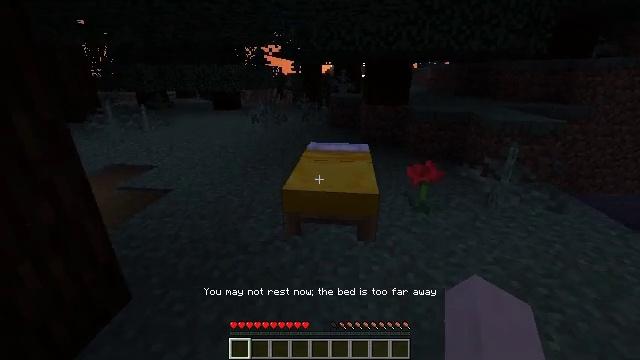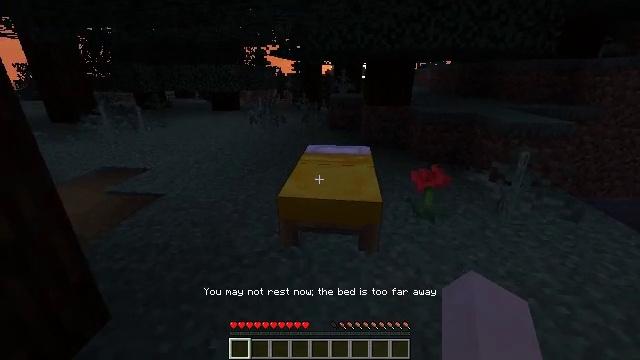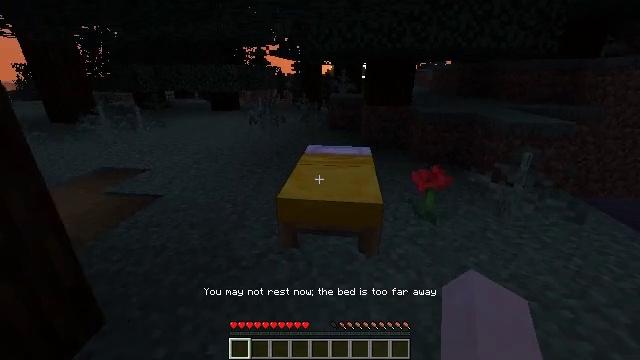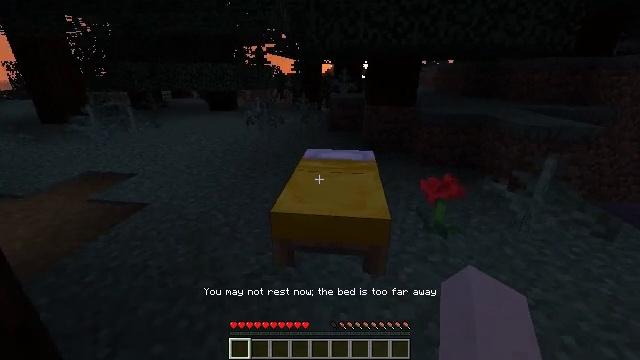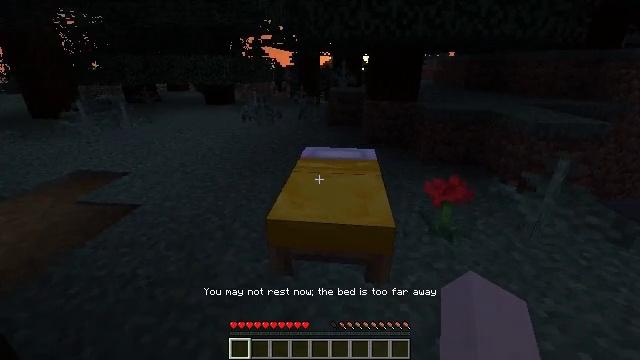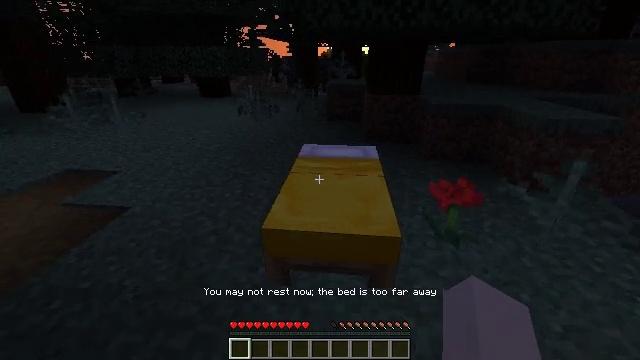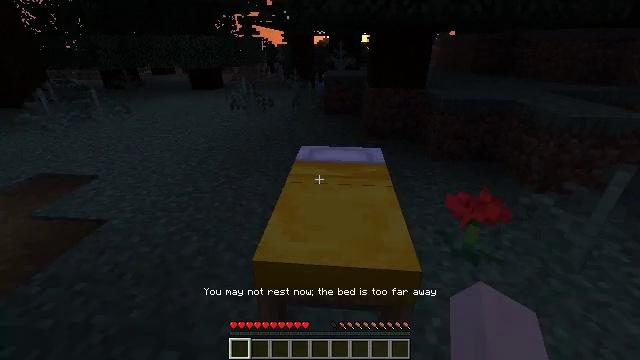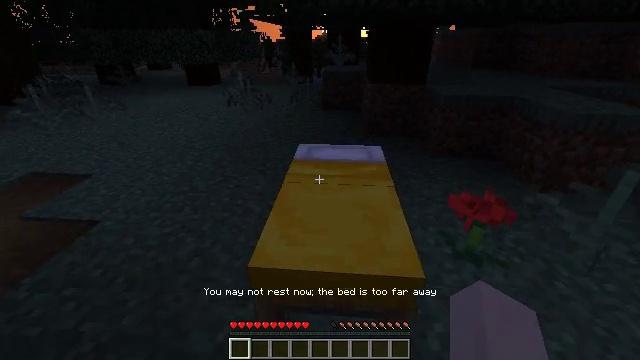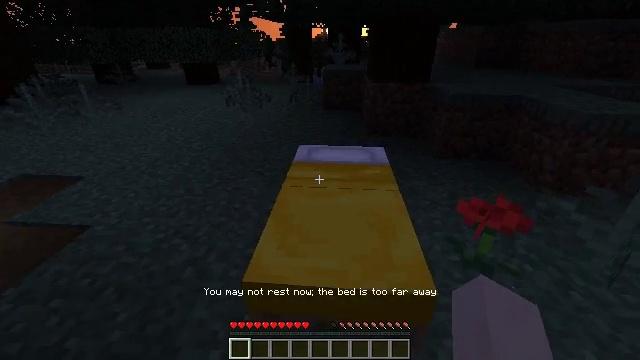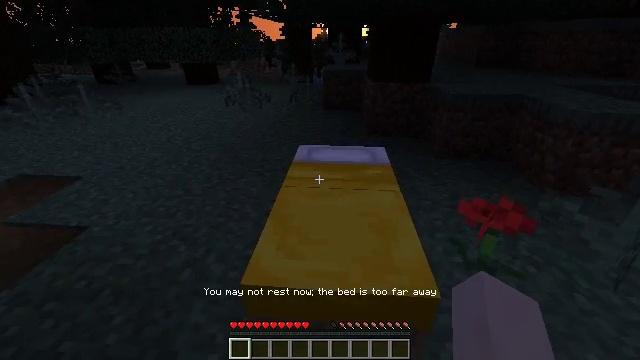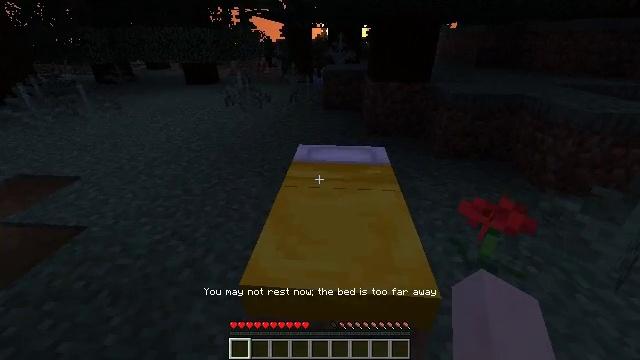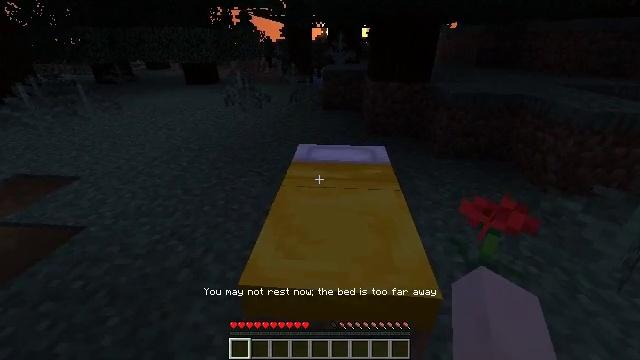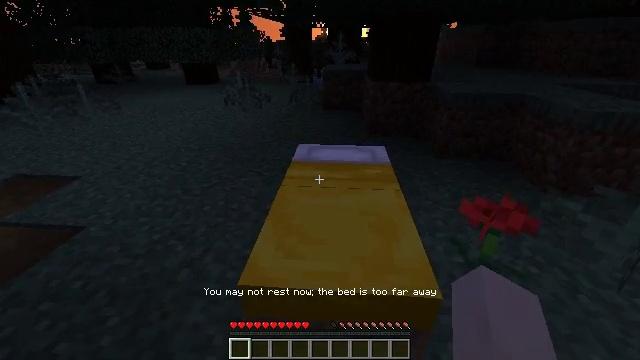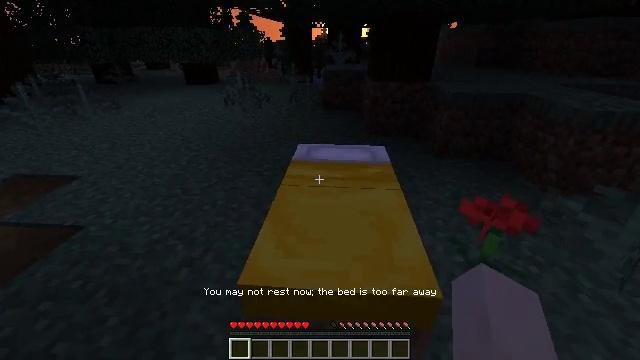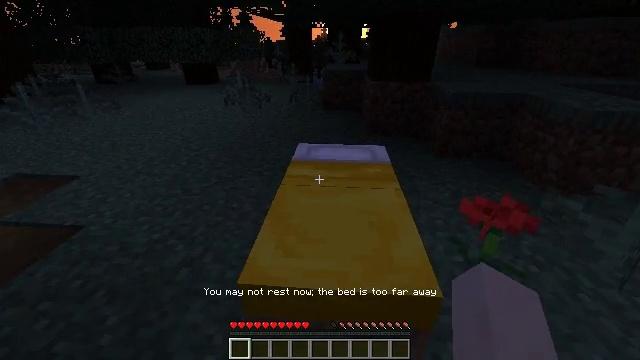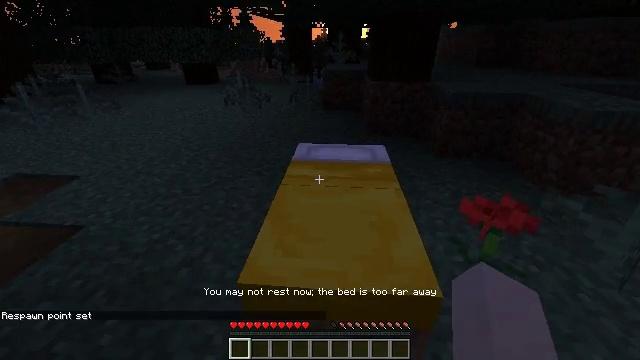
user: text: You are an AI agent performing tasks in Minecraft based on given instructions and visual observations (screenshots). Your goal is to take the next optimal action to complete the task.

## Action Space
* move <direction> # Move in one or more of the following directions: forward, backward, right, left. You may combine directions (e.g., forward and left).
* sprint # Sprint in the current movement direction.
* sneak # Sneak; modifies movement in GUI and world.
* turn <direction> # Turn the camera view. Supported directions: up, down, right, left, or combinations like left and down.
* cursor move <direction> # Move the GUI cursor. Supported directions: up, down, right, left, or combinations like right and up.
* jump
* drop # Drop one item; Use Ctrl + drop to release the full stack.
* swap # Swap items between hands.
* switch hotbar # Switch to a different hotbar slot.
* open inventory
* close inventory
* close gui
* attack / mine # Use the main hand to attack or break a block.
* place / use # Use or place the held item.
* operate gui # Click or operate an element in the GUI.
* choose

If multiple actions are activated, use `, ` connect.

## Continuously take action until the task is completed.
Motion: motion action
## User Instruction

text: Destroy the yellow bed to recycle it.
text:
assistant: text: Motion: move forward
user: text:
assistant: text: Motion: move forward
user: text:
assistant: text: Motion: move forward
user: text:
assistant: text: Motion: move forward, turn down
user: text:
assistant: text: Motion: move forward, turn down
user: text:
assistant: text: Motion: move forward, turn down
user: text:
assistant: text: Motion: no_op
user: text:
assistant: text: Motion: no_op
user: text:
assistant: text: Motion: no_op
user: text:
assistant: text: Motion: use / place
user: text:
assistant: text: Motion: use / place
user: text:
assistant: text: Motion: use / place
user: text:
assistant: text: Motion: use / place
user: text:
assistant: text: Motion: no_op
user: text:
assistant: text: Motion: no_op
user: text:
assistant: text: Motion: no_op
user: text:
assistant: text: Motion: open gui
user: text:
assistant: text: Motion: no_op
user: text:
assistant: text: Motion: no_op
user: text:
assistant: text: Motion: no_op
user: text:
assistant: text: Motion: no_op
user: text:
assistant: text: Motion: no_op
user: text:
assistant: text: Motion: no_op
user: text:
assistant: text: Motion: no_op
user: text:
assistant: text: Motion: no_op
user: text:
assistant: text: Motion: no_op
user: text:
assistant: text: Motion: no_op
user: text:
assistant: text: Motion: no_op
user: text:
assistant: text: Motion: no_op
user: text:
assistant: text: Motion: no_op